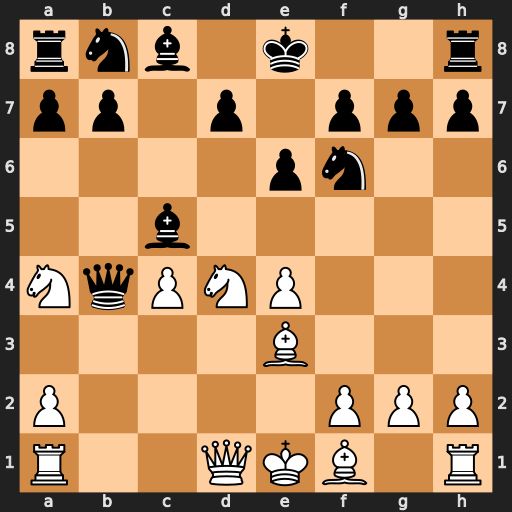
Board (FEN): rnb1k2r/pp1p1ppp/4pn2/2b5/NqPNP3/4B3/P4PPP/R2QKB1R
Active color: w
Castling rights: KQkq
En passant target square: -
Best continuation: Bd2 Qxa4 Qxa4